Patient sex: M
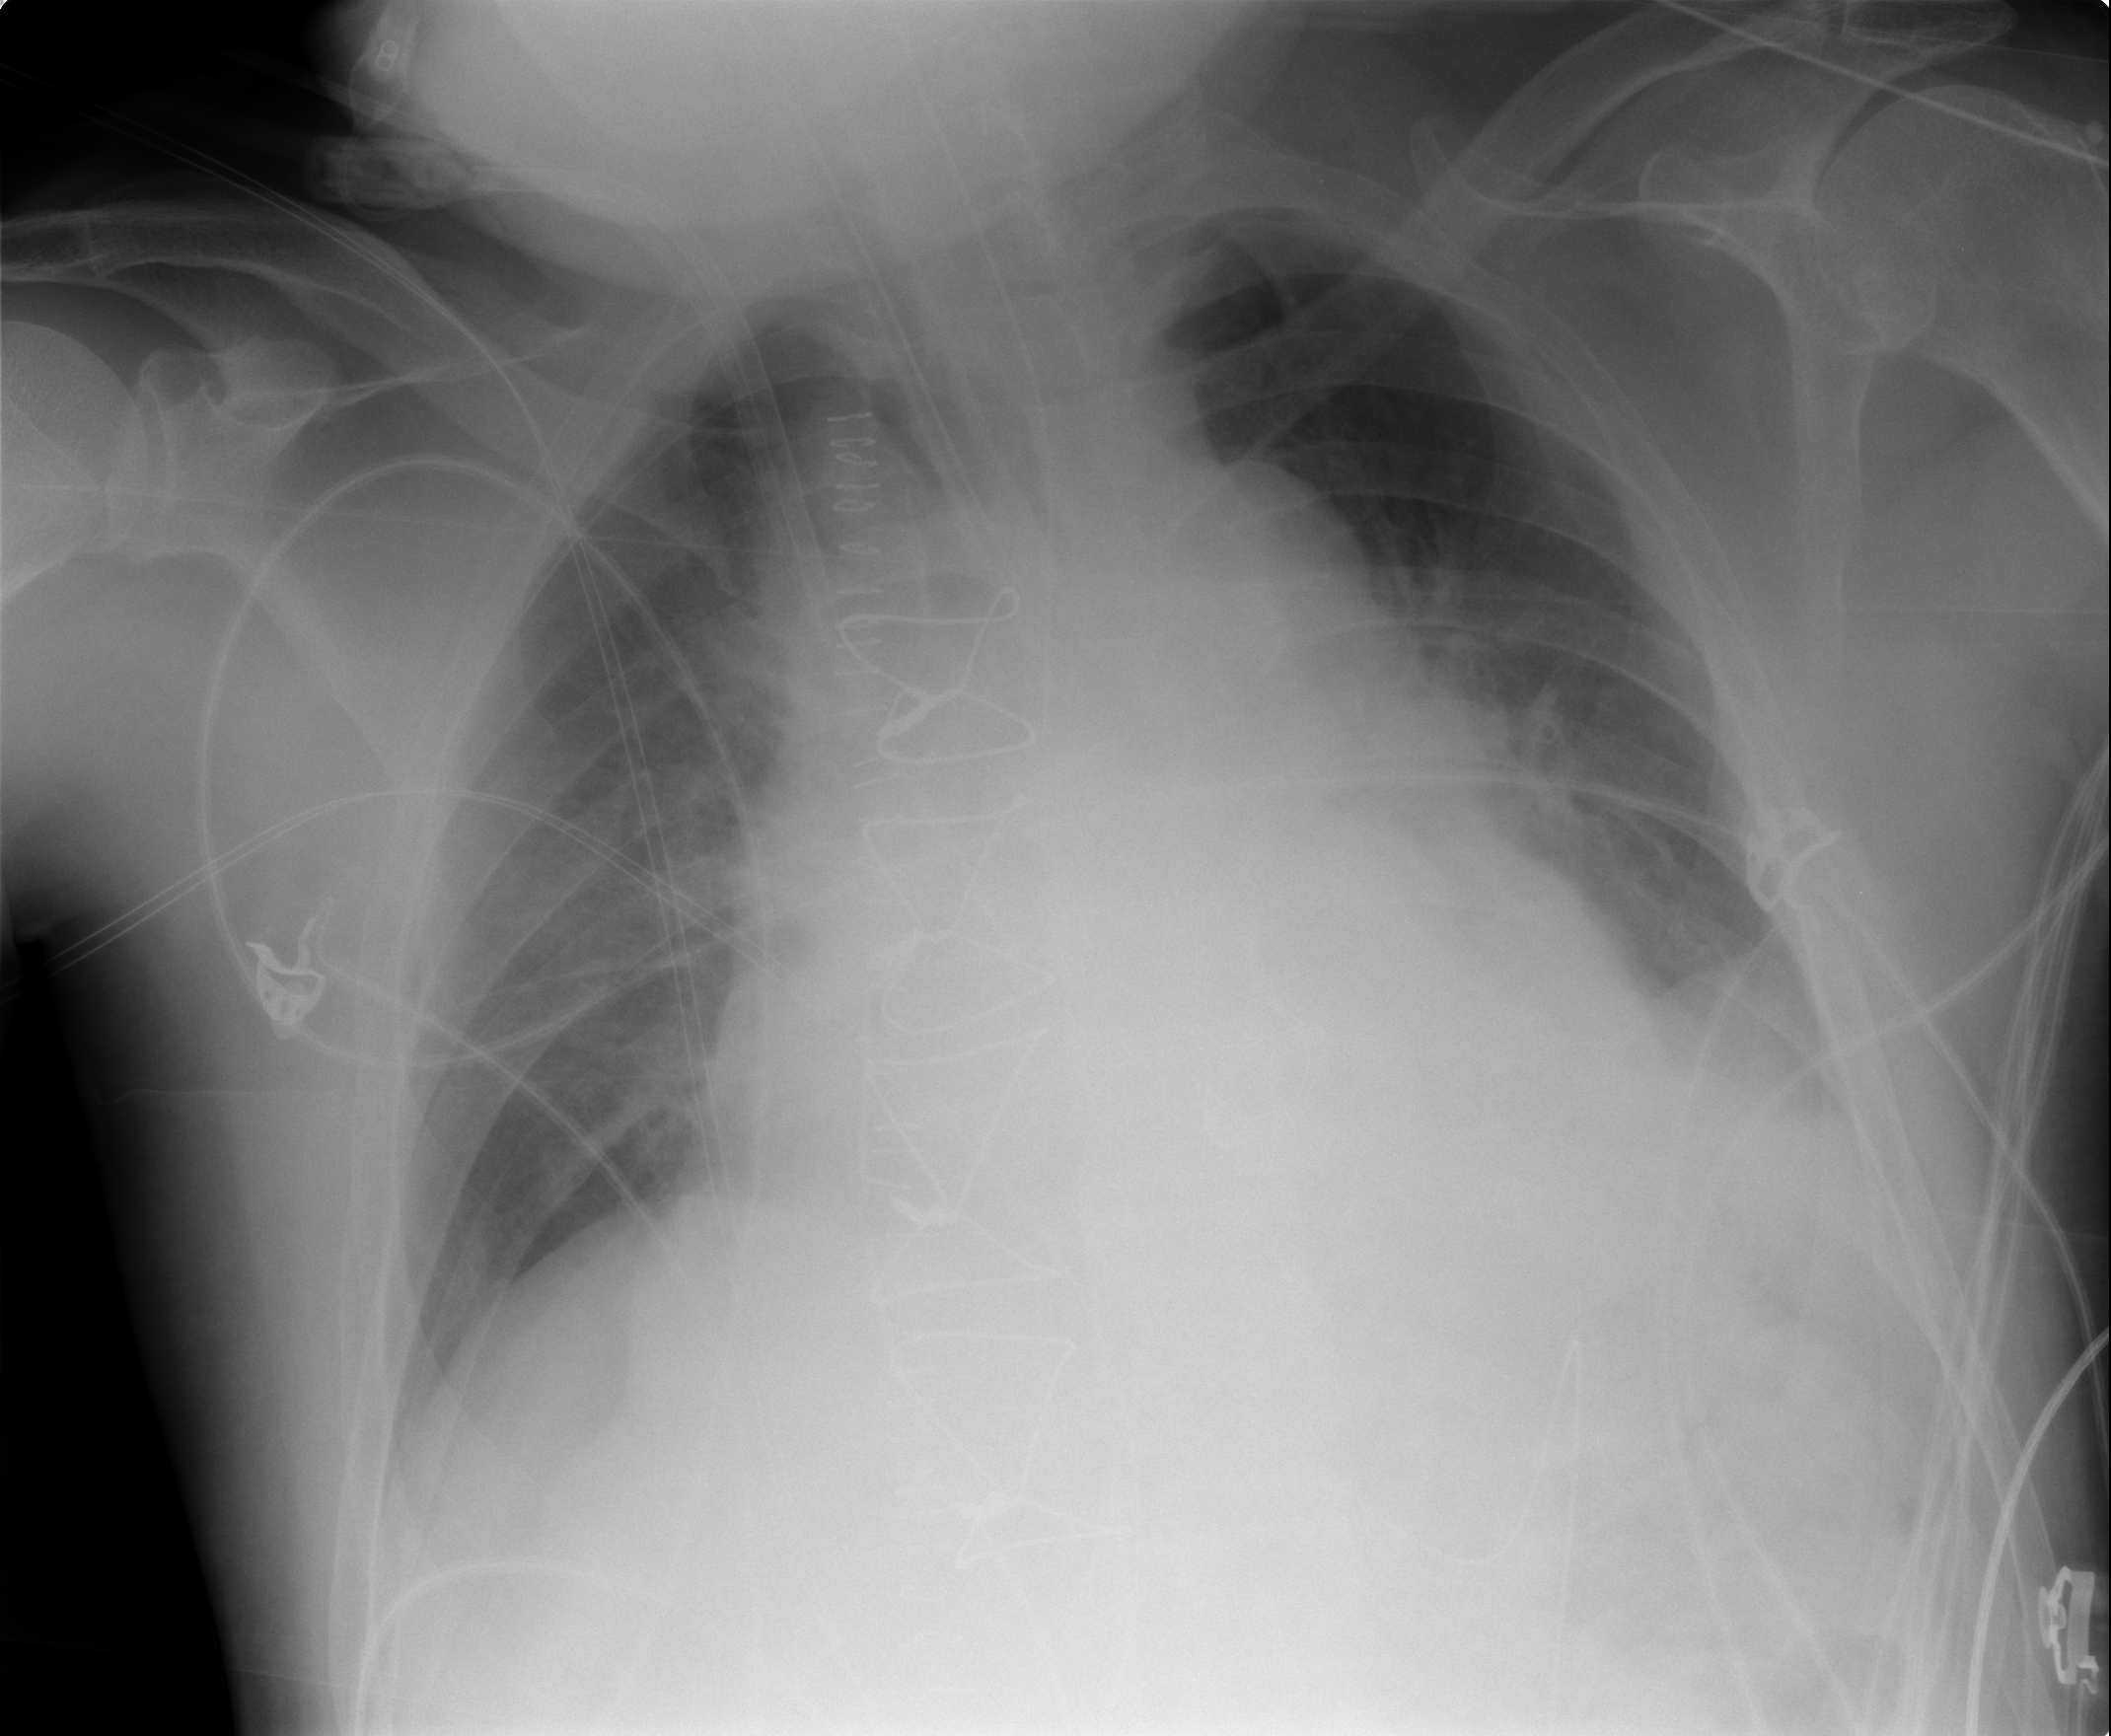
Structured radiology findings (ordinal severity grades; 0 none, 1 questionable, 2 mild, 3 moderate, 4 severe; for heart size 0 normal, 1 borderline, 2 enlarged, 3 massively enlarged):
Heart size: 2
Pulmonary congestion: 3
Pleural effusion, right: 0
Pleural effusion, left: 2
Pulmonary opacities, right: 0
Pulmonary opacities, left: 0
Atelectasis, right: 2
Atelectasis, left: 2